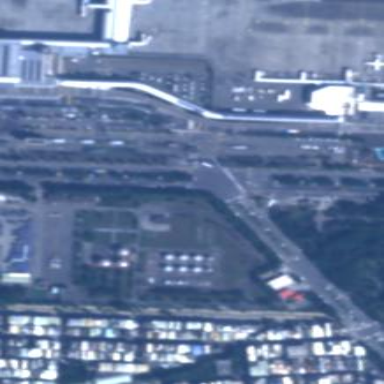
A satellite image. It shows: Transportation building.